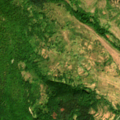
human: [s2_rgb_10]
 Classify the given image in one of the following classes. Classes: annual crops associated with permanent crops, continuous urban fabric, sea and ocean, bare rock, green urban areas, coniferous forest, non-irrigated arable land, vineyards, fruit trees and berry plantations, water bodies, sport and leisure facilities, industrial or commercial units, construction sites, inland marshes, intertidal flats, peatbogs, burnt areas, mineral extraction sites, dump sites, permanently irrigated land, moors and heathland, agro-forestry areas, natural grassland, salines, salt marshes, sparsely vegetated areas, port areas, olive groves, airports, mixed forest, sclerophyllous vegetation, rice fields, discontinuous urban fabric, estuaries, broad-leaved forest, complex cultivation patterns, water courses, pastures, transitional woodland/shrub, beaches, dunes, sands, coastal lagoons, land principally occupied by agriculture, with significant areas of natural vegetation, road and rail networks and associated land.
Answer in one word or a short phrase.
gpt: land principally occupied by agriculture, with significant areas of natural vegetation, broad-leaved forest, mixed forest, transitional woodland/shrub